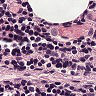
Metastatic tissue present: no